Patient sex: F
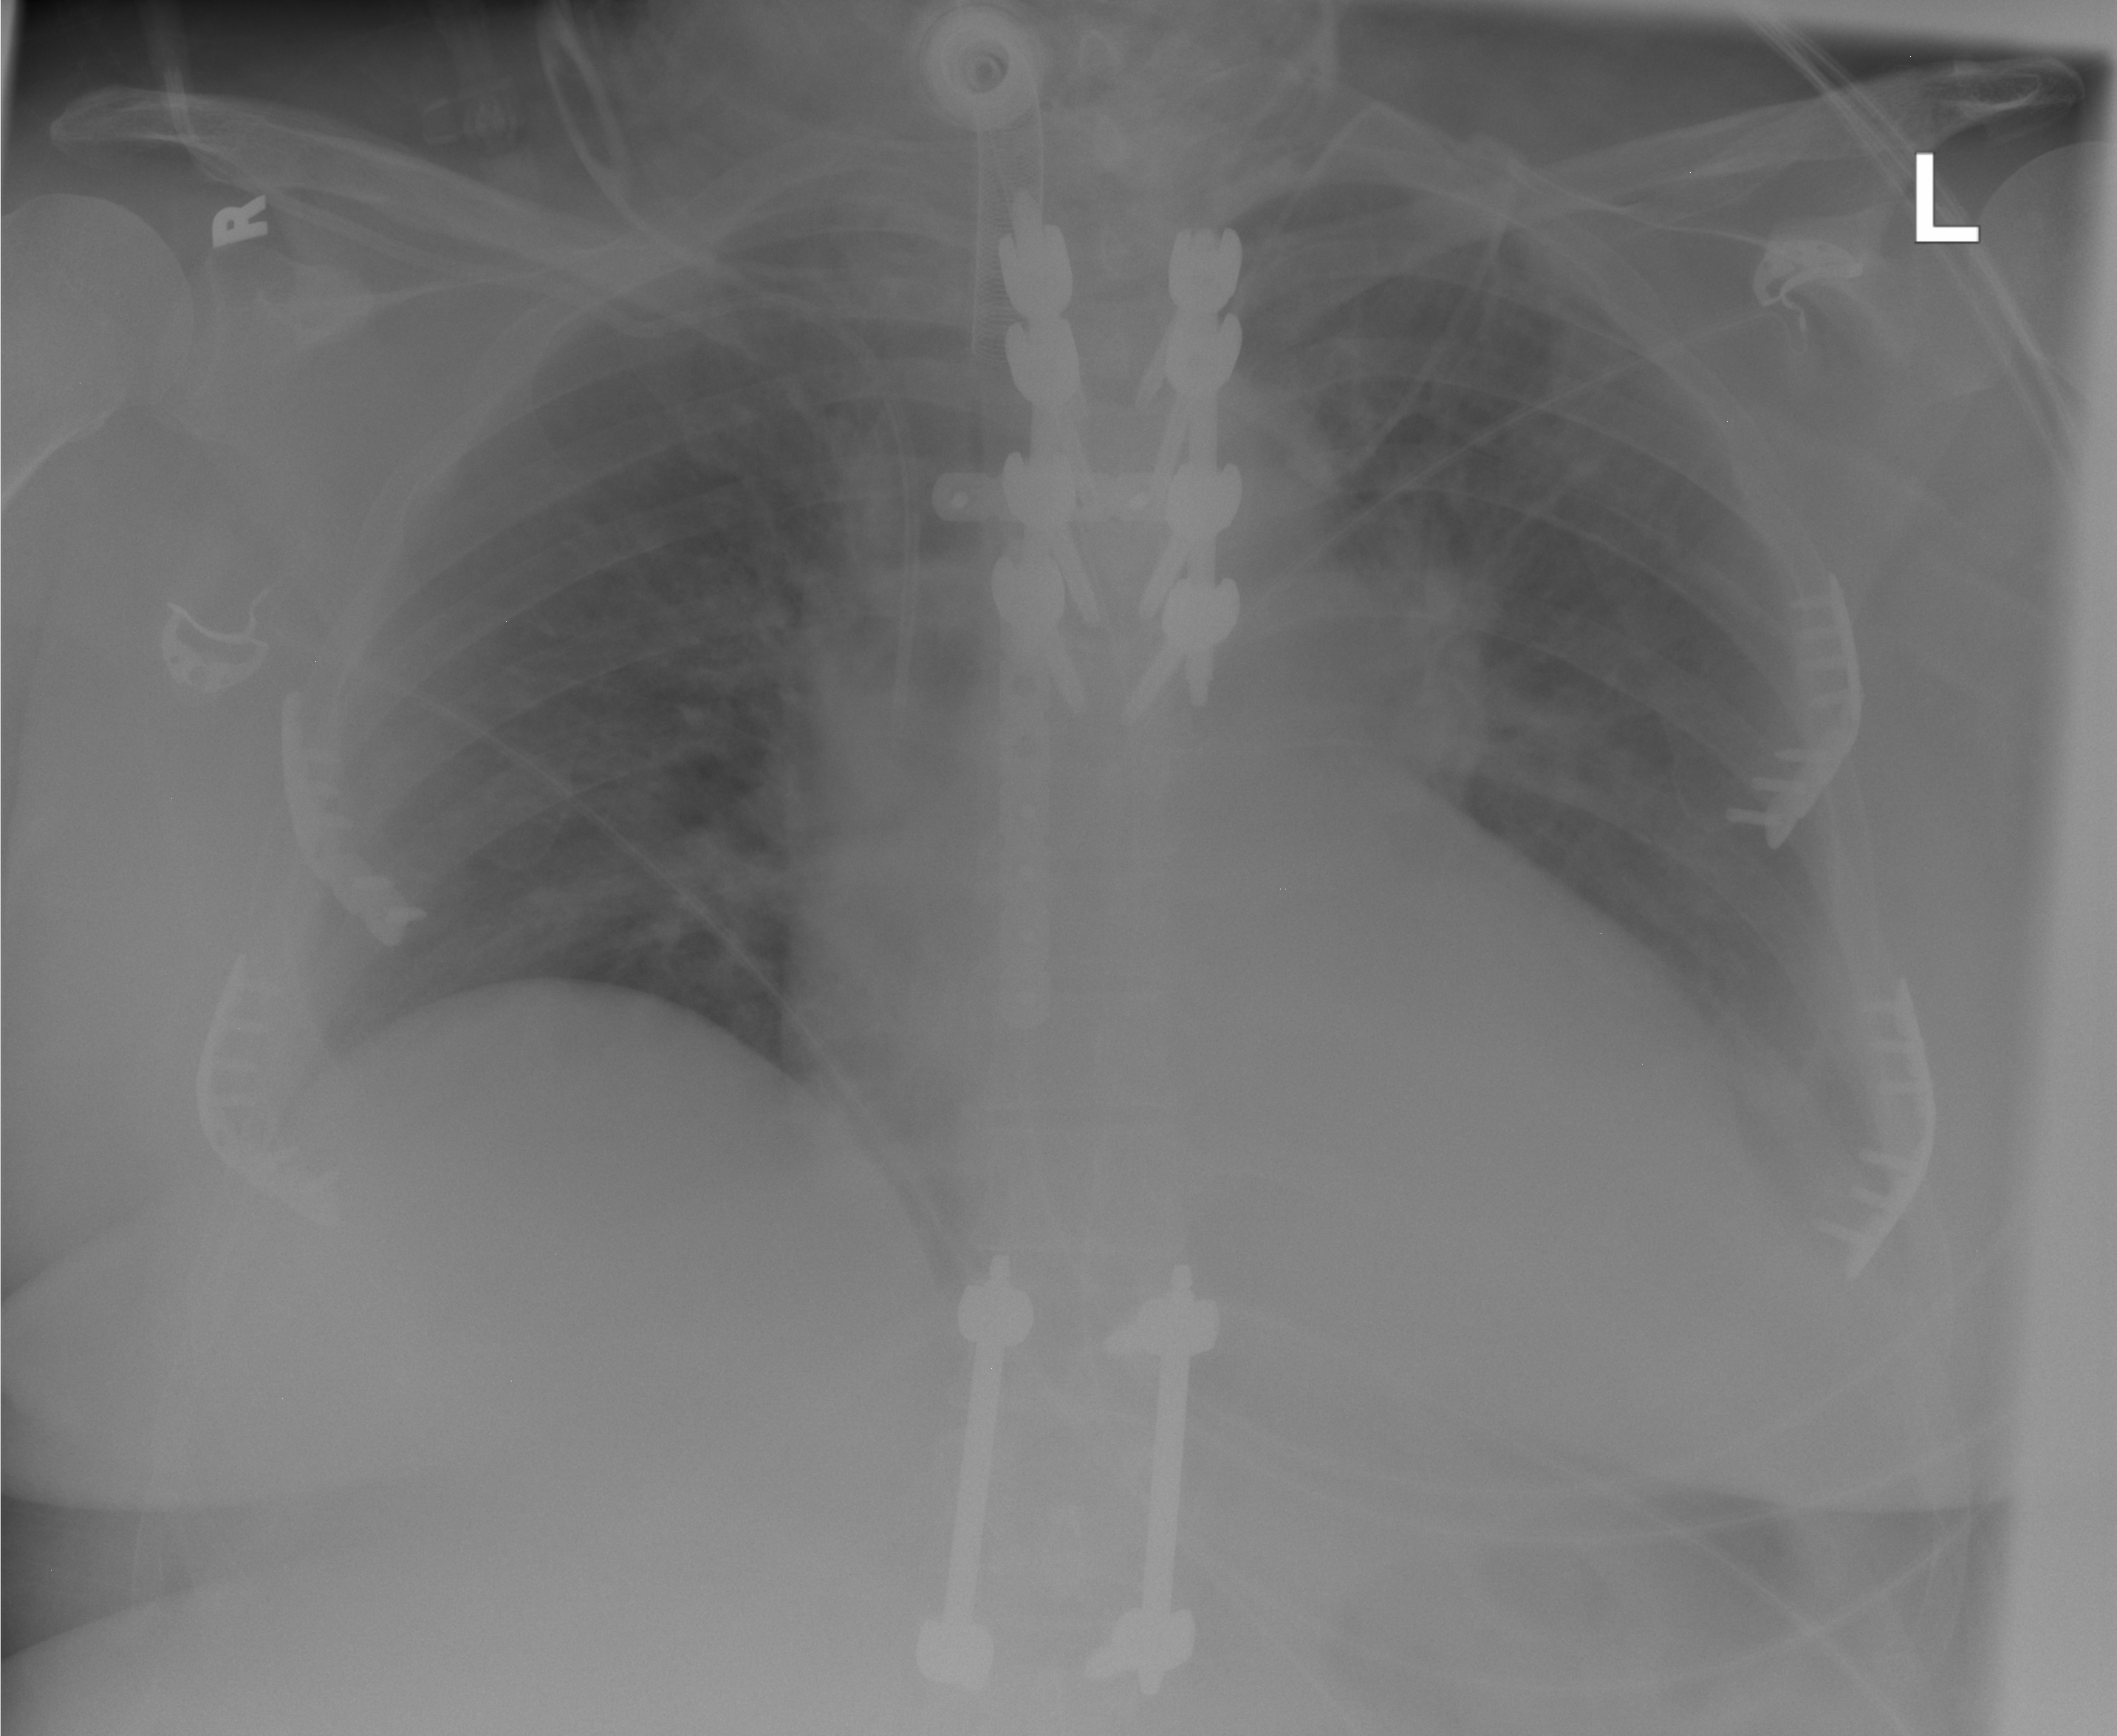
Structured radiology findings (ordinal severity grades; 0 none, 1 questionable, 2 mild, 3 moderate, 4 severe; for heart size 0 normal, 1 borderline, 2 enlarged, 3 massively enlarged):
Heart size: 2
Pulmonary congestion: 1
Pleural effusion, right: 0
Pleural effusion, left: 2
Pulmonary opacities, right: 1
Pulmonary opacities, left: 0
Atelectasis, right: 0
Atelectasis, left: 2